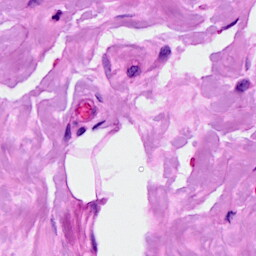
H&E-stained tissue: Breast